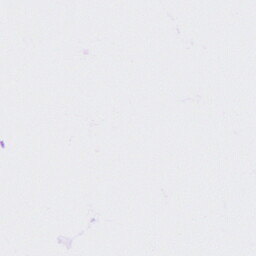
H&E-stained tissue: Cervix